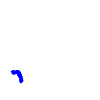
Particle: electron